Field crop: maize
Growth stage: 1
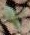
Species: datura